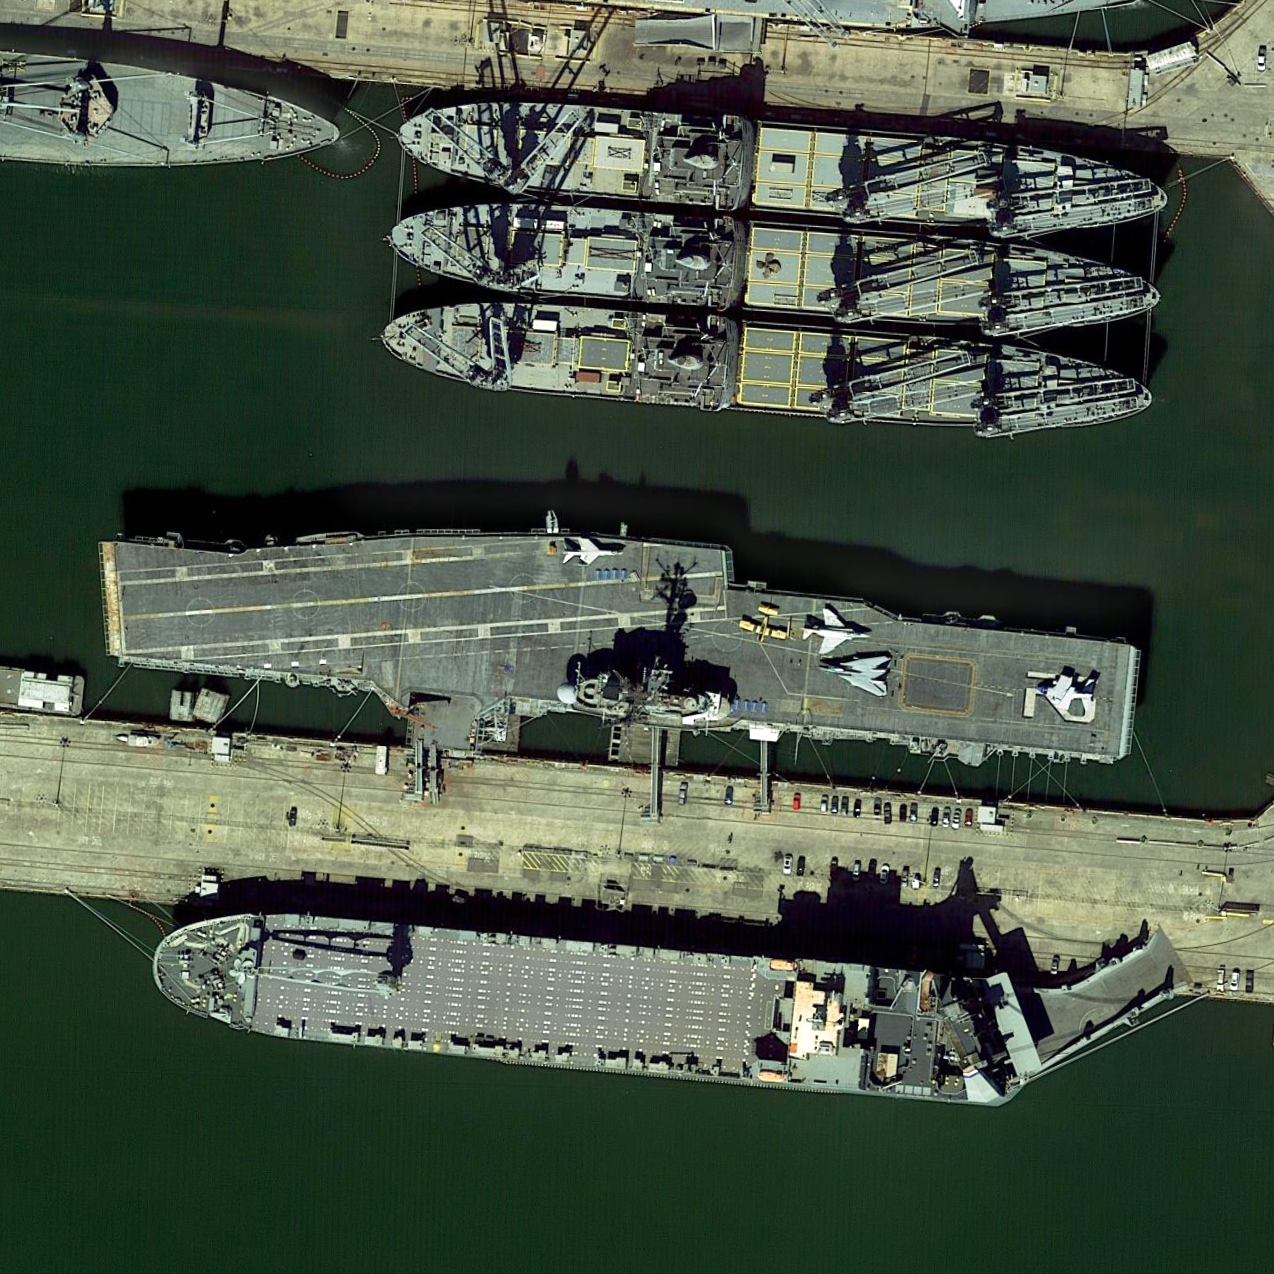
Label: aircraft_carrier